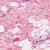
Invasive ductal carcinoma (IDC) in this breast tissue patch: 0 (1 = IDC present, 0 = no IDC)